Question: I'm stuck with the following error which I simply don't even understand.
ERROR ITMS-9000: "Invalid Bundle Structure - The binary file 'MyApp.app/BuildAgent' is not permitted. Your app may contain only one executable file.
When I export from the Archive with Xcode to IPA, I see that BuildAgent as 0 entitlement. Is that related to my error? What's a BuildAgent? How should I fix this?

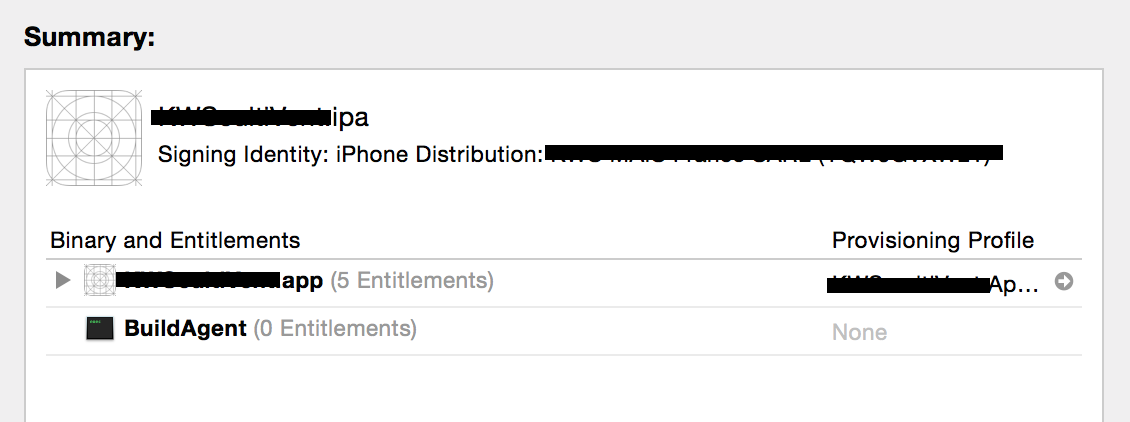
Answer: Please remove any reference to 'BuildAgent' executable file that was accompanied with the 'HockeySDK-iOS'